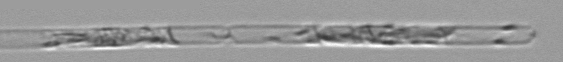
Label: Dactyliosolen_fragilissimus